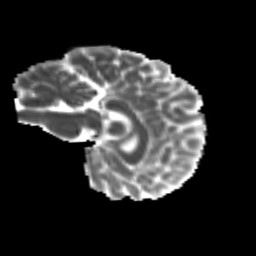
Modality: MD
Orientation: sagittal
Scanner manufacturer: siemens
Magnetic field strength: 3 T
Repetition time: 9.2 s
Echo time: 0.084 s